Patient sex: F
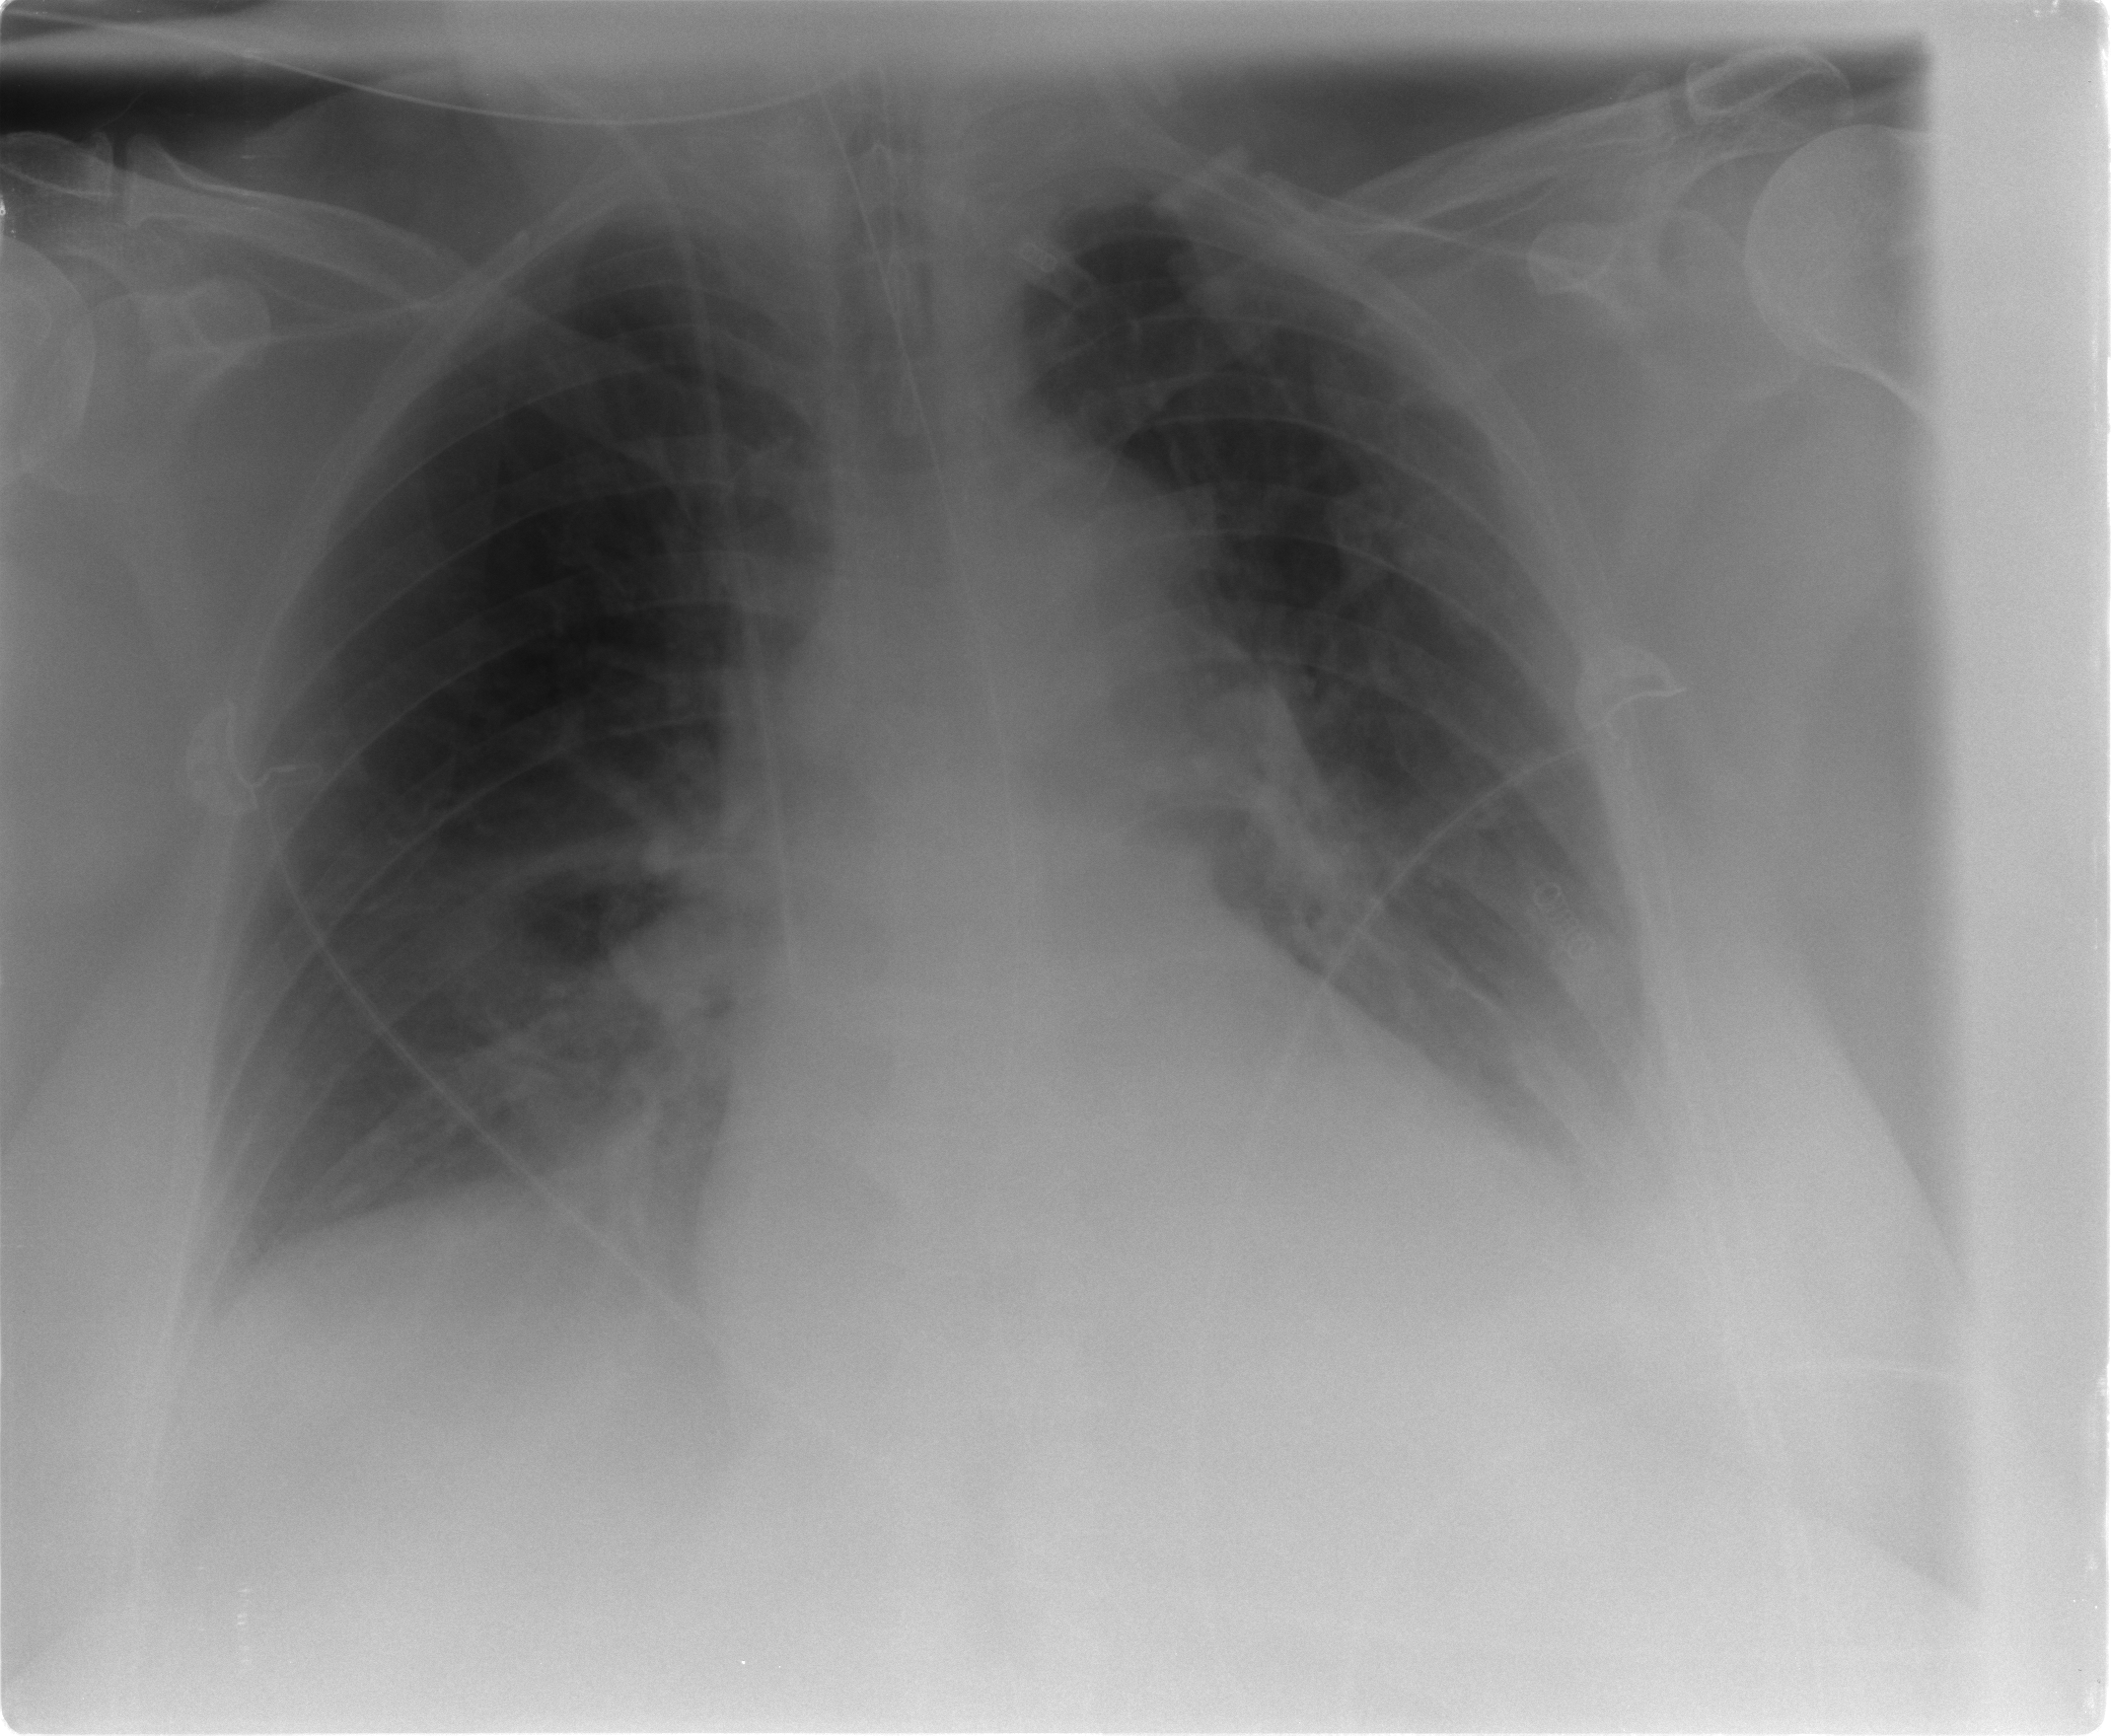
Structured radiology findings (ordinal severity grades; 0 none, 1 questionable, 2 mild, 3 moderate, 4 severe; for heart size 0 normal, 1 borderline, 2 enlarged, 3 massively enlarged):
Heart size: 0
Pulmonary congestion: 2
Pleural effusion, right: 2
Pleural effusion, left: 2
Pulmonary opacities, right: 0
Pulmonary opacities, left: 0
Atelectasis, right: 0
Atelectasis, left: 1